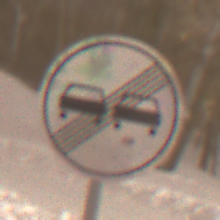
Verkehrszeichen: EndeUeberholverbot
Umgebung: Outdoor, Urban
Tageszeit: Night
Wetter: Overcast
Licht: Artificial
Jahreszeit: Winter
Kontrast: MediumContrast